Interaction volume radius: 5 \u00c5
Interaction volume height: 25 \u00c5
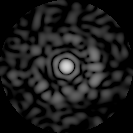
Disorder parameter: 0.8363